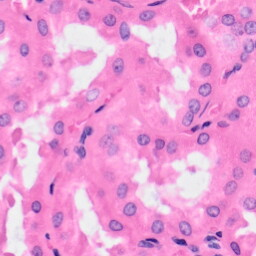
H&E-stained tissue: Kidney